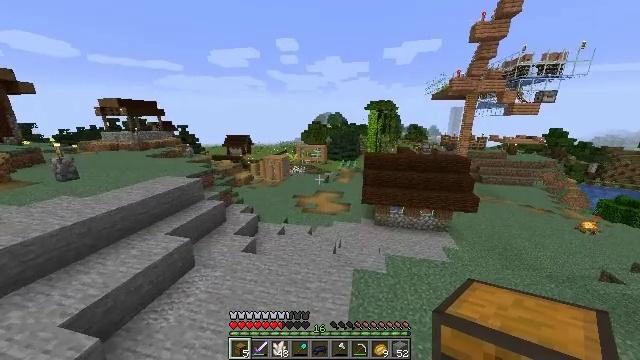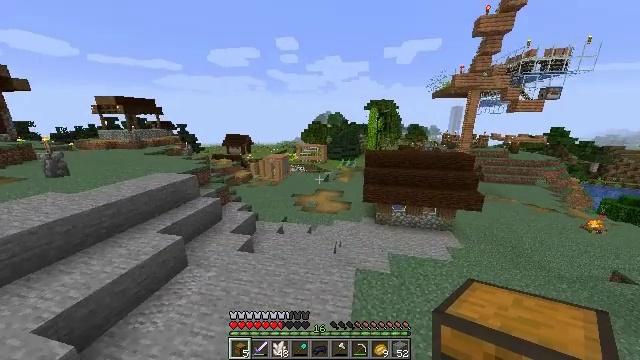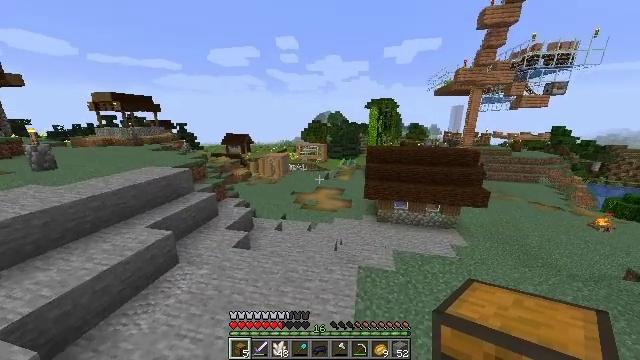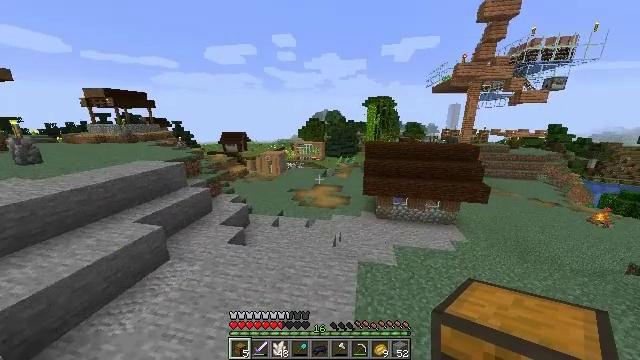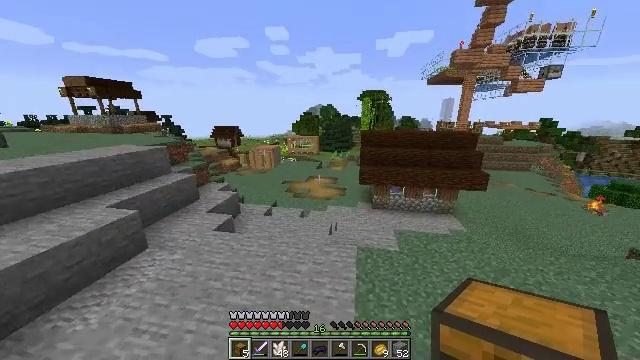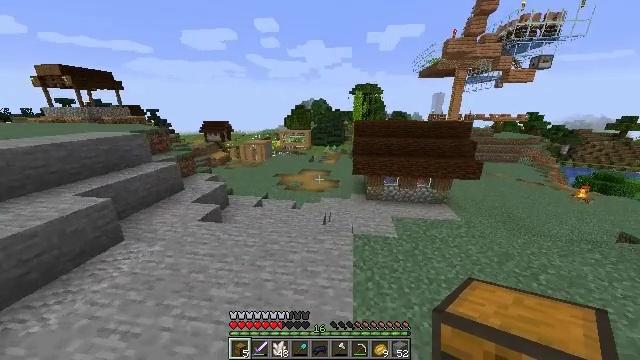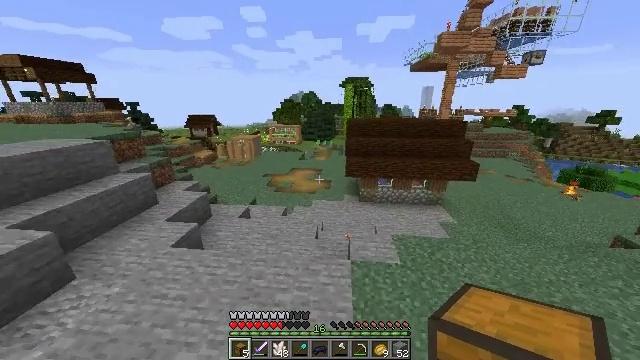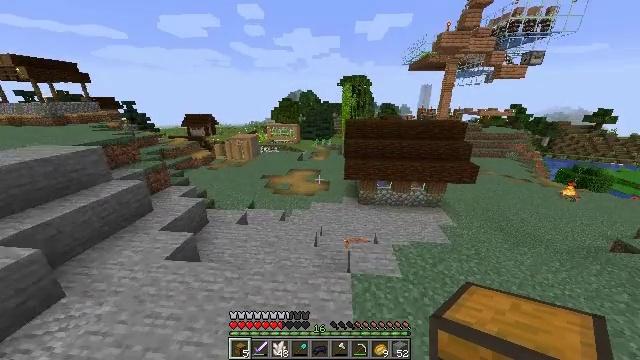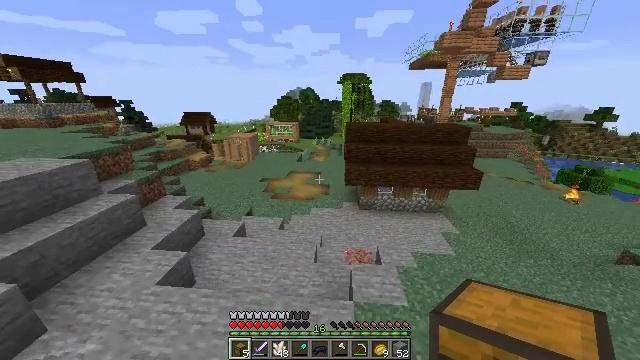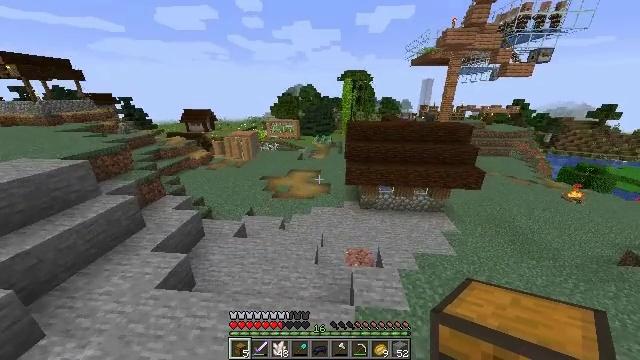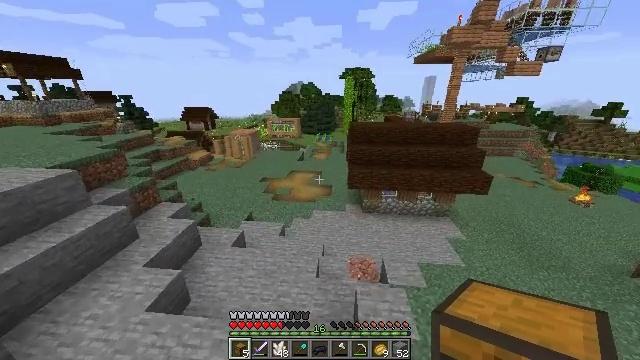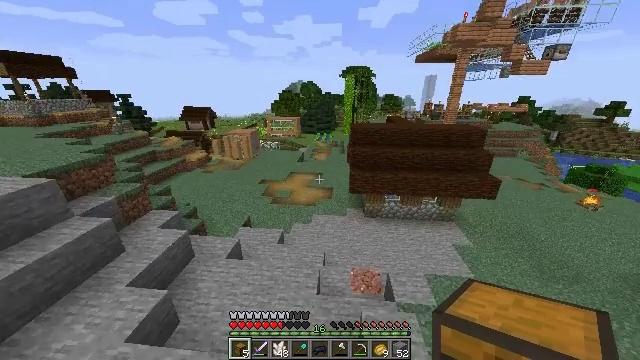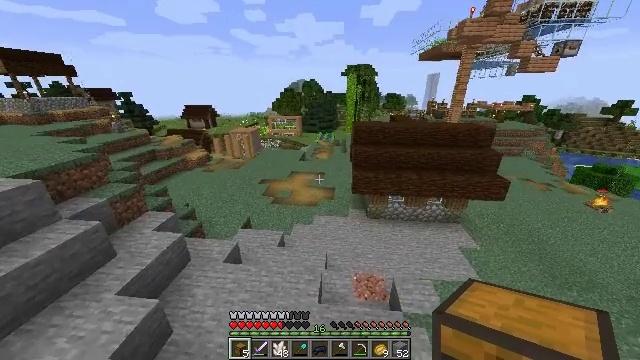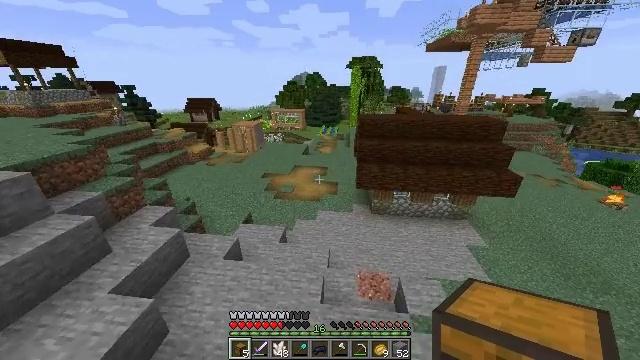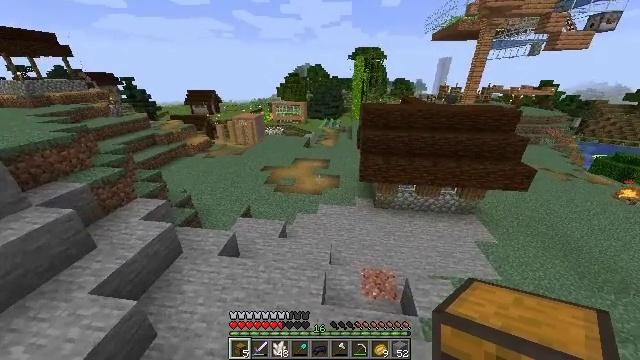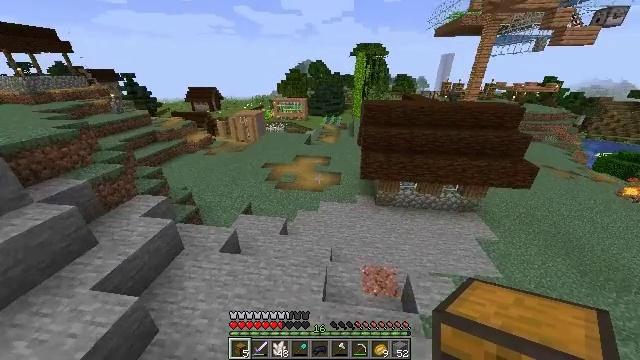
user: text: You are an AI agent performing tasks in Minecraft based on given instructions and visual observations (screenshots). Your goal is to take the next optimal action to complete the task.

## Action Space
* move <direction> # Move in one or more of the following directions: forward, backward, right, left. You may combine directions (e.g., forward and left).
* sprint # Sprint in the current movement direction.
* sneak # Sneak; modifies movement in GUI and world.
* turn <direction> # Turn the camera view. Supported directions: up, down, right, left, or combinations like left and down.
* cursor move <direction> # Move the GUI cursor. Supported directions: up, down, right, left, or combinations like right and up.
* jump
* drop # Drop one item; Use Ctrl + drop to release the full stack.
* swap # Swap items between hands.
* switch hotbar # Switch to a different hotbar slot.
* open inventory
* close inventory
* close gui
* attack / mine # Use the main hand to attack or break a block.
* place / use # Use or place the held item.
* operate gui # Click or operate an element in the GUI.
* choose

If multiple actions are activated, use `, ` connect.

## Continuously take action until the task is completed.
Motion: motion action
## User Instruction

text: Open the crafting table and make a hopper.
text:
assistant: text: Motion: move forward, jump
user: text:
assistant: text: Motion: move forward, jump
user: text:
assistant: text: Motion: move forward, jump
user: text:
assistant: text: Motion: move forward, turn right and down, jump
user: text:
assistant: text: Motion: move forward, turn right and down, jump
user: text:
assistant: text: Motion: move forward, sprint, turn right and down, jump
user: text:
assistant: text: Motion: move forward, sprint, jump
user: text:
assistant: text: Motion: move forward, sprint, jump
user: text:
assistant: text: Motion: move forward, sprint, jump
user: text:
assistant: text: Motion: move forward, jump
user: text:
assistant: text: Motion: move forward, jump
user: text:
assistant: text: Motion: move forward, jump
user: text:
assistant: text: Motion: move forward, turn down, jump
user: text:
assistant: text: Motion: move forward, turn down, jump
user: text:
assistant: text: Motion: move forward, jump
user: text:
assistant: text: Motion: move forward, jump
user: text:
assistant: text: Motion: move forward, jump
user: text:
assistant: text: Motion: move forward, jump
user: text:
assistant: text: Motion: move forward, sprint, jump
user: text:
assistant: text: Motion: move forward, sprint, jump
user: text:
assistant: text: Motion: move forward, sprint, jump
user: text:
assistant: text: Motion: move forward, sprint, jump
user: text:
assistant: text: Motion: move forward, jump
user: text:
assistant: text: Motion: move forward, jump
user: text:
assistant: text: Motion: move forward, jump
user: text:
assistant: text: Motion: move forward, jump
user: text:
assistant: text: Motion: move forward, jump
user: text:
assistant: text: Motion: move forward, jump
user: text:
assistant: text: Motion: move forward, jump
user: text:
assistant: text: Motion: move forward, jump